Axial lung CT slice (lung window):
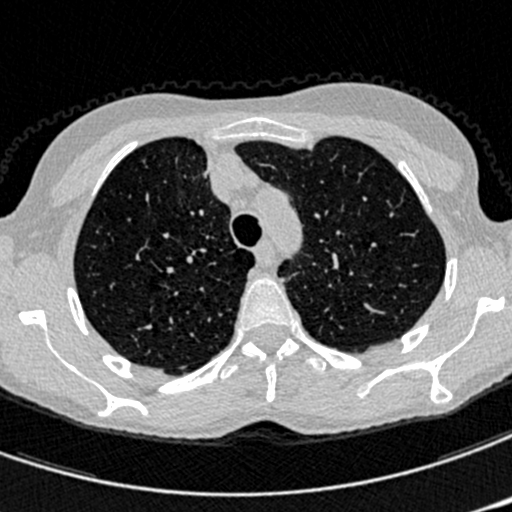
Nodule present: no